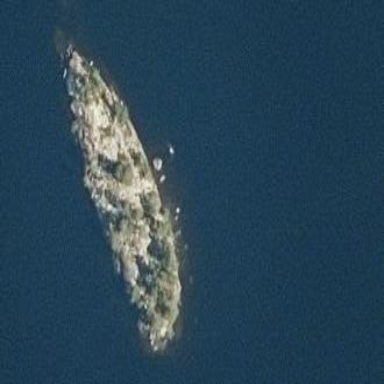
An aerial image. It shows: Image showing island.